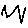
Label: zigzag